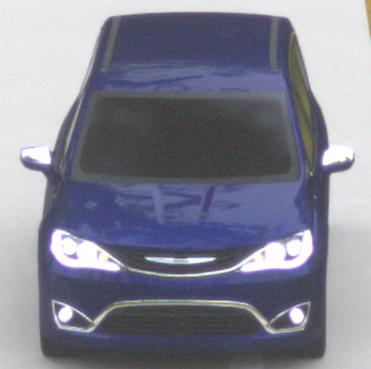
Make: Chrysler
Model: Pacifica
Detailed model: -
Model produced from: 2016
Model produced until: 2020
Doors: 5
Color: blue
Road condition: dry road
Daytime: midday
Contrast: low contrast